Field crop: maize
Growth stage: 1
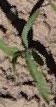
Species: maize